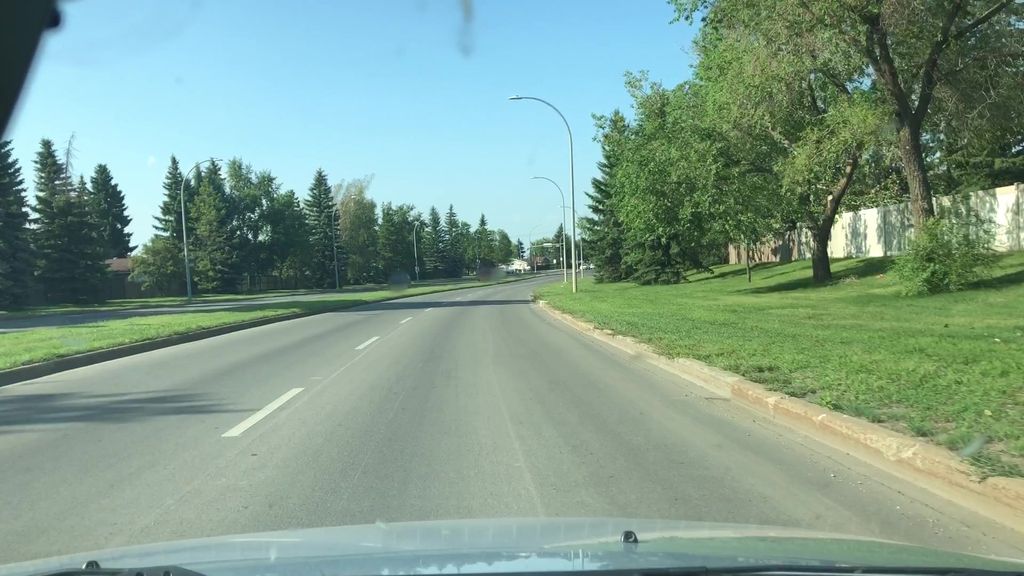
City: edmonton